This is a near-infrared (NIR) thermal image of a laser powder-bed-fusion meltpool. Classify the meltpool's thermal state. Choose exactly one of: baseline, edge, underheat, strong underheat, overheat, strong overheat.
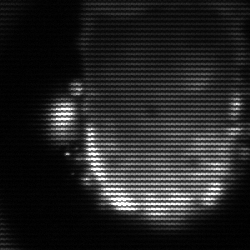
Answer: baseline